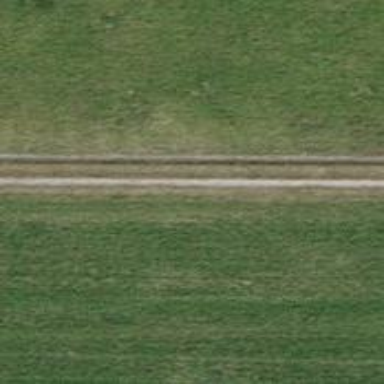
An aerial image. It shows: Gravel track with grade4 tracktype.